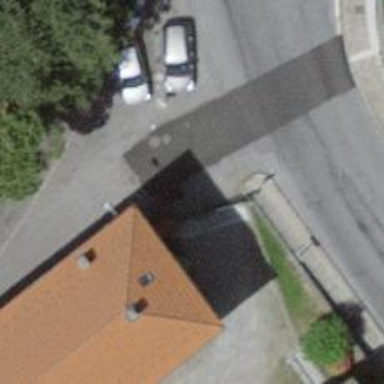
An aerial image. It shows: Gate.